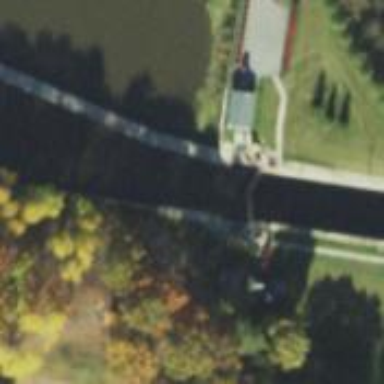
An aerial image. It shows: Lock gate along waterway.